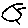
Label: sun